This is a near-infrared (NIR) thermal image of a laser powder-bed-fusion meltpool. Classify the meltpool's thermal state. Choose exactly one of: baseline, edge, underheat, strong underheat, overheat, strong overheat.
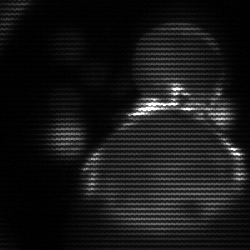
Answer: edge